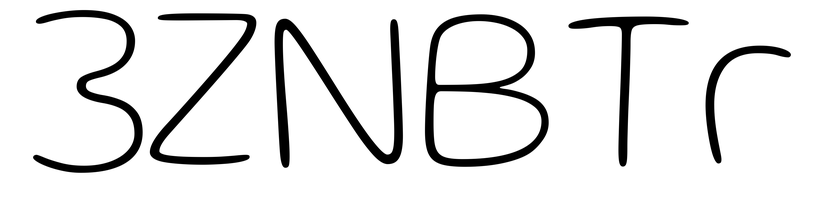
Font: Gluten_Thin